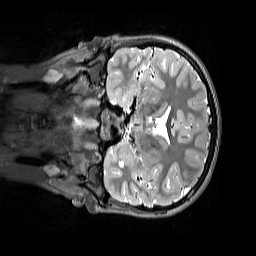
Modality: T2w
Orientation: coronal
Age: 10
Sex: female
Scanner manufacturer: siemens
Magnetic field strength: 3 T
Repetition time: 3.2 s
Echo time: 0.408 s